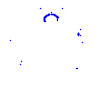
Particle: kaon